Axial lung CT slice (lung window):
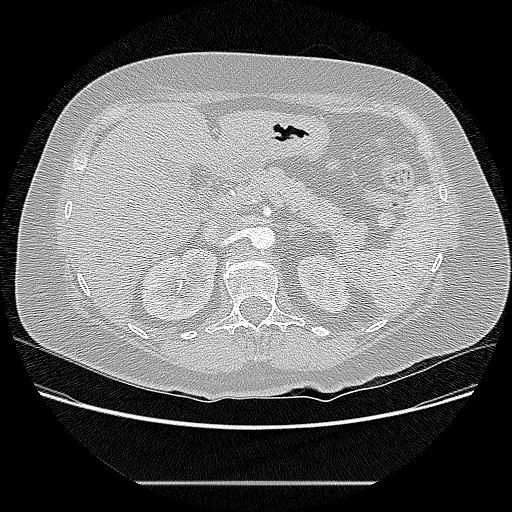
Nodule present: no